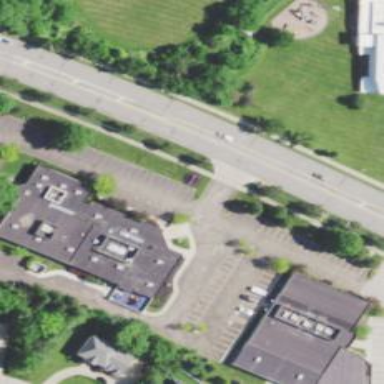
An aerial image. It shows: Commercial building.